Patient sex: F
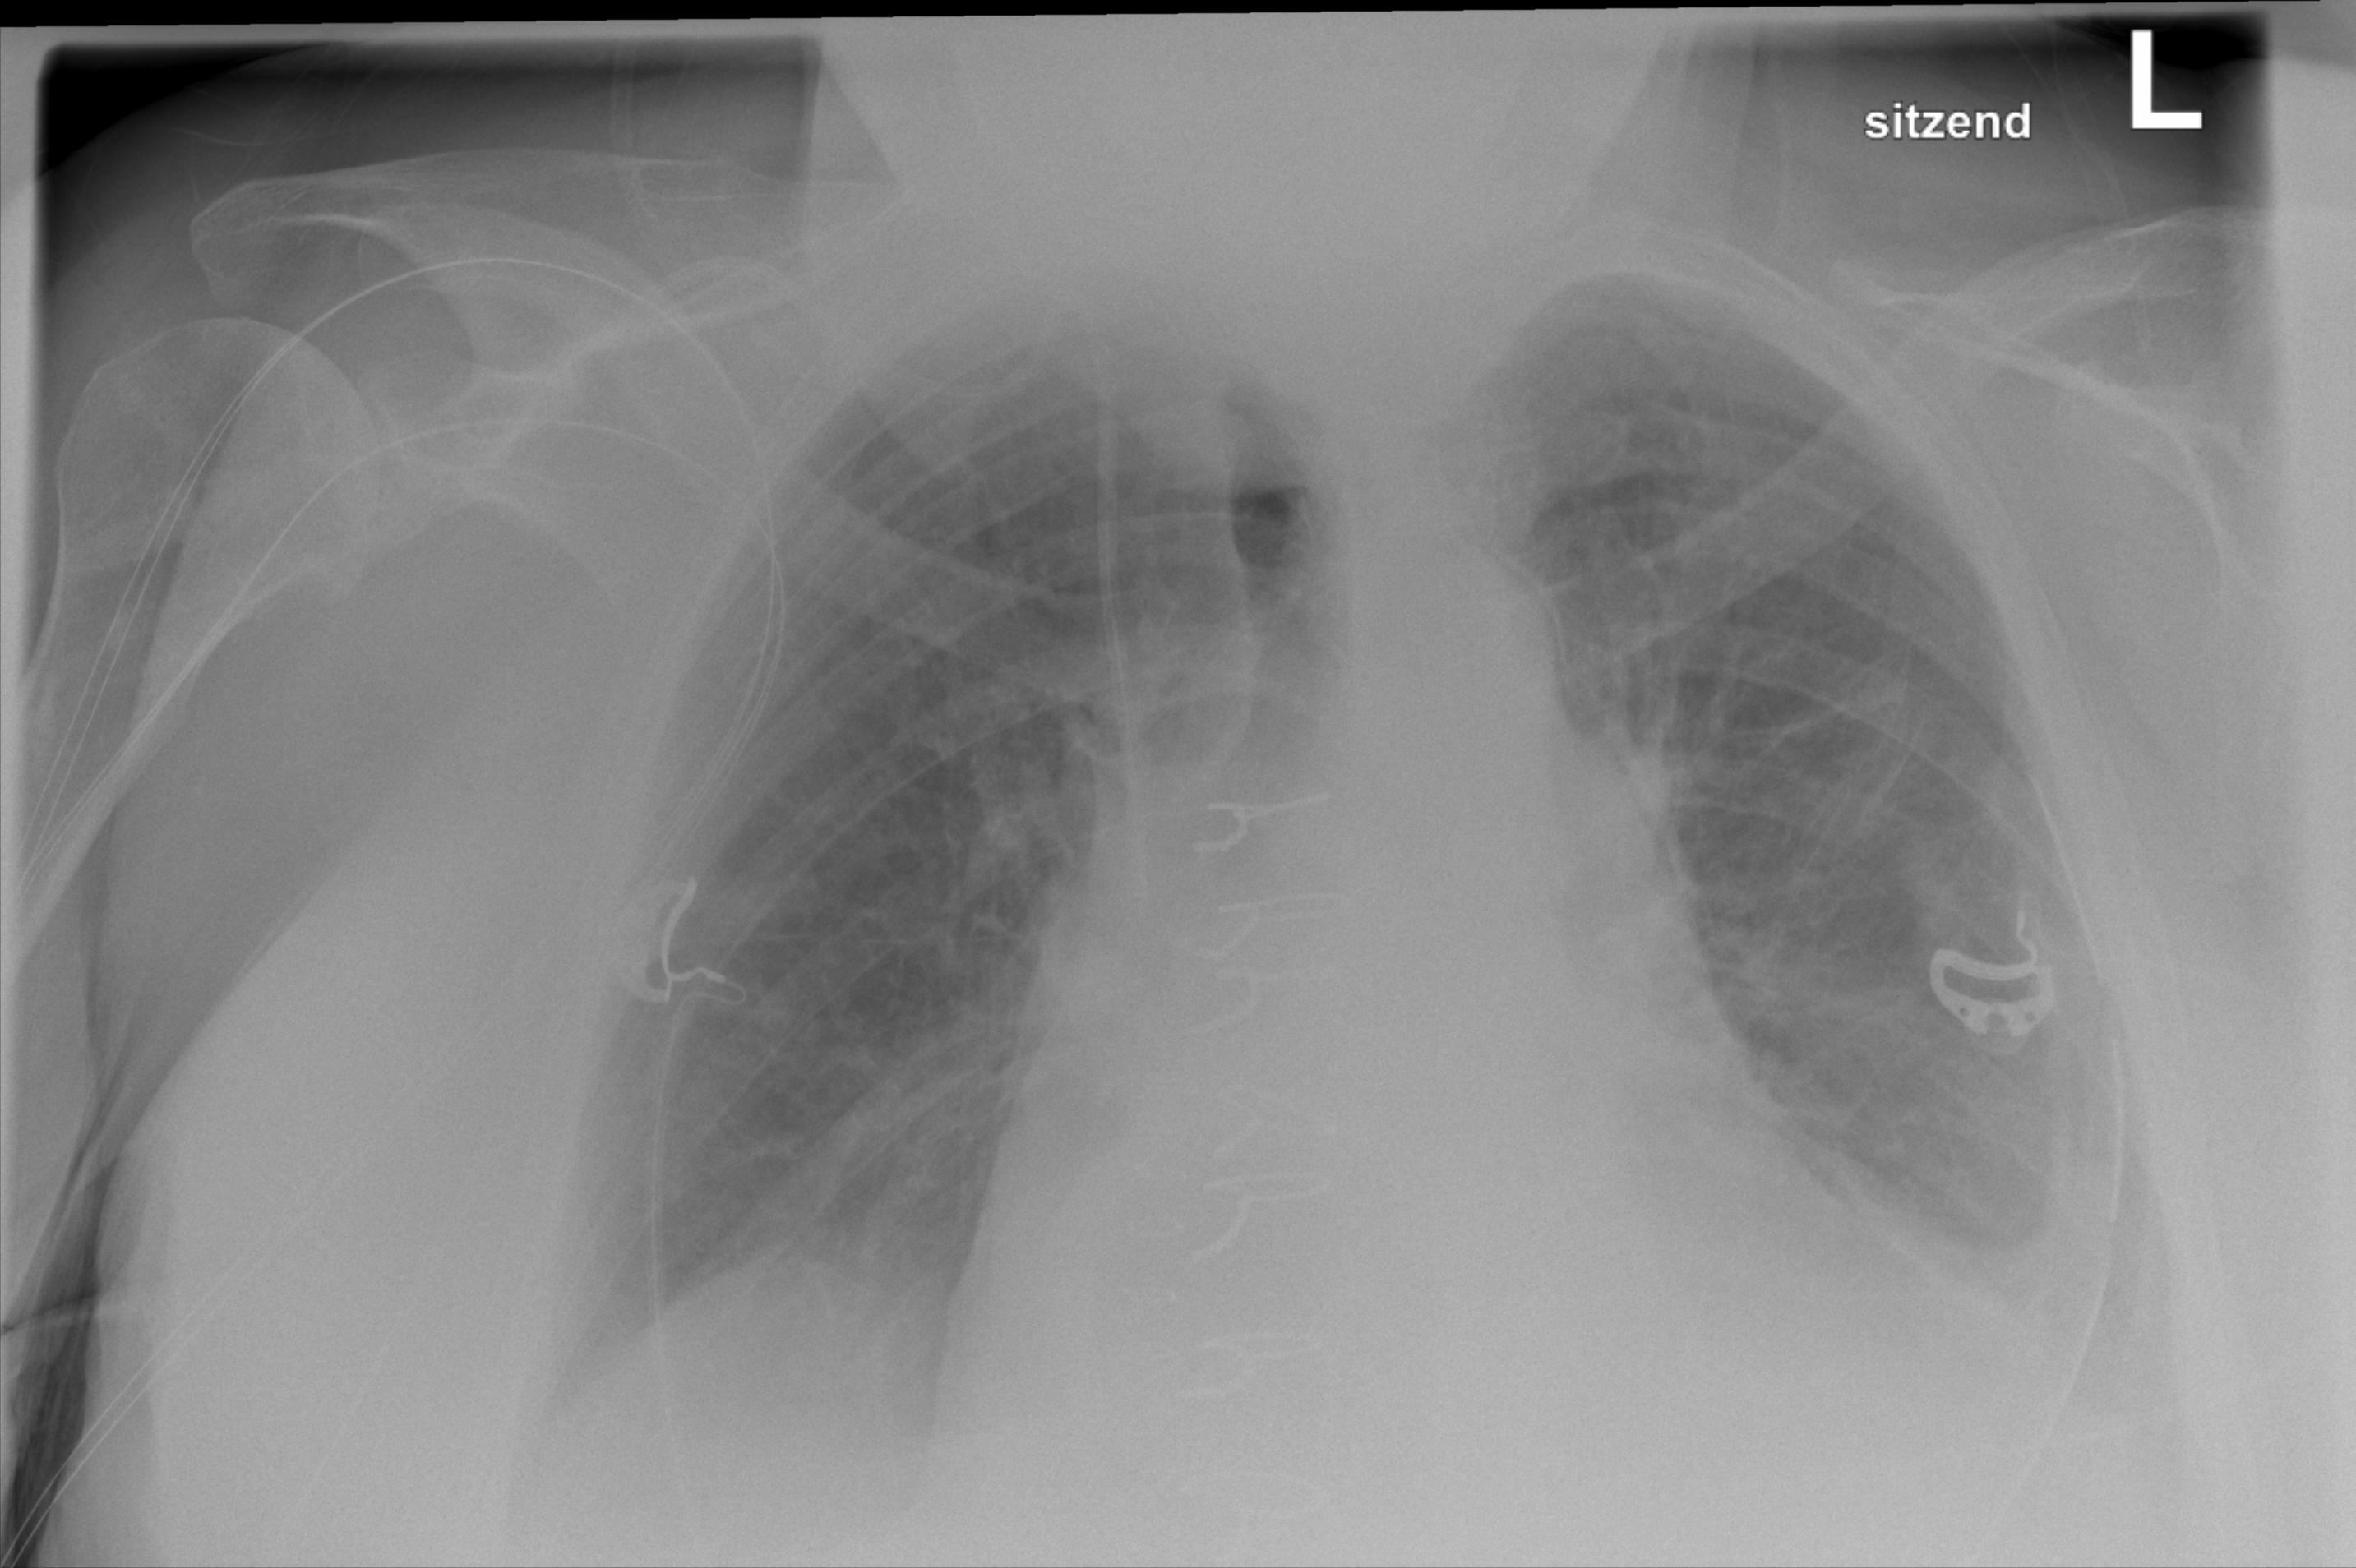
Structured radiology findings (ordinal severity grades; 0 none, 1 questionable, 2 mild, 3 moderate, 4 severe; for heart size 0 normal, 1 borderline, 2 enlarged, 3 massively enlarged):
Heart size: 2
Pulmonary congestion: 0
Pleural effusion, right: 2
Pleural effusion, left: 2
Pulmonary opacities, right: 0
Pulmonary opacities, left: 0
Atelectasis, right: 2
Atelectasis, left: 2